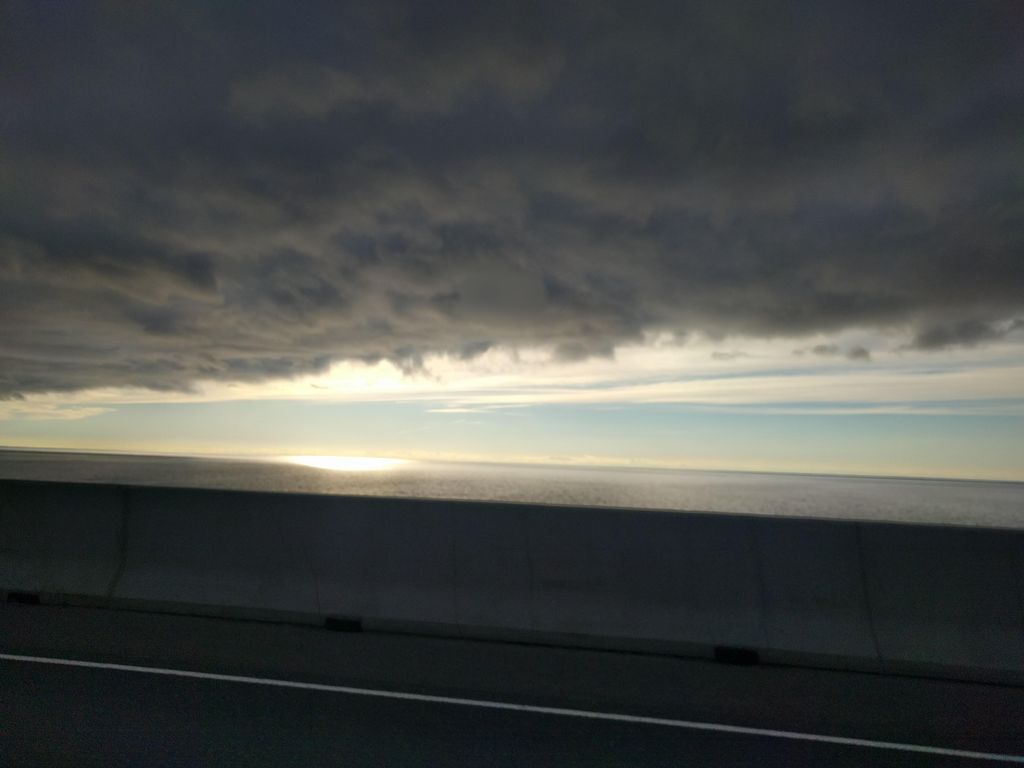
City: charlottetown